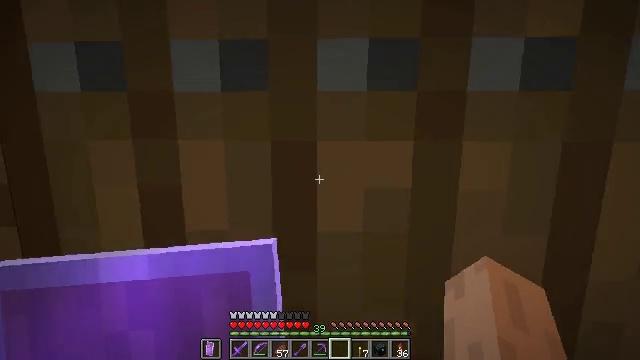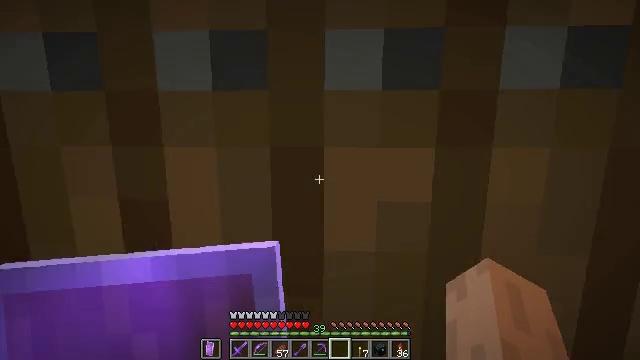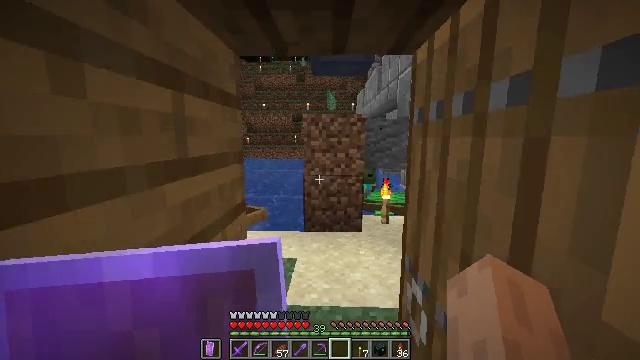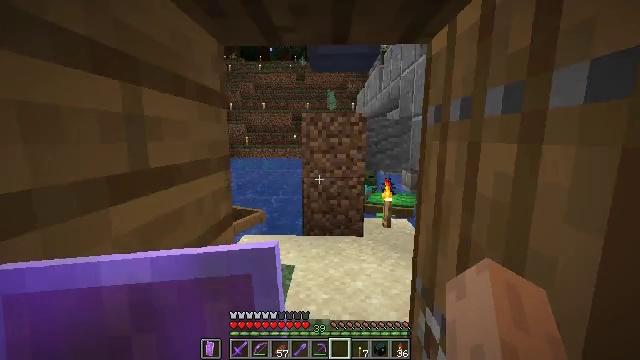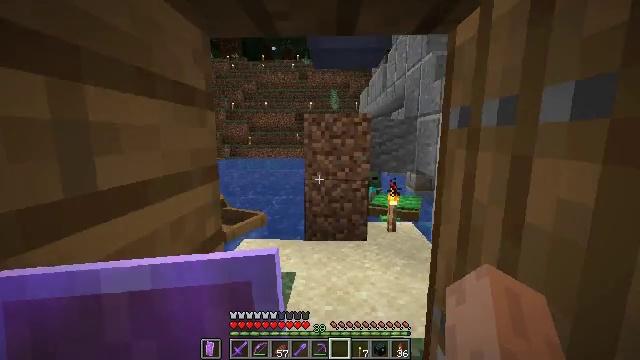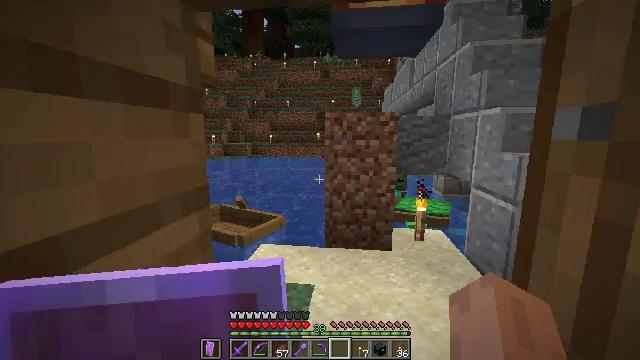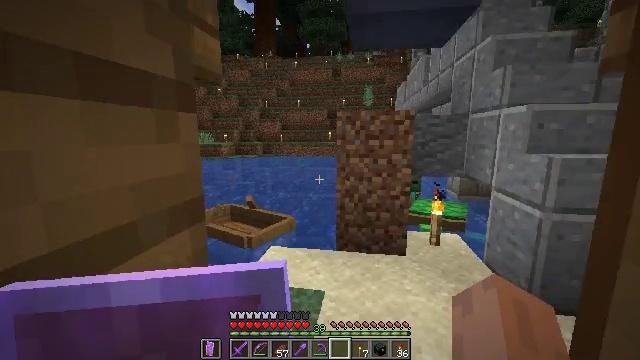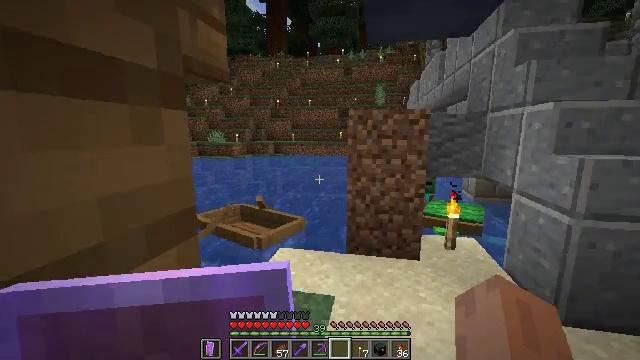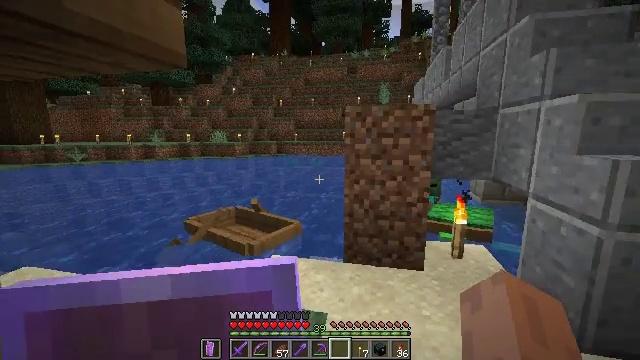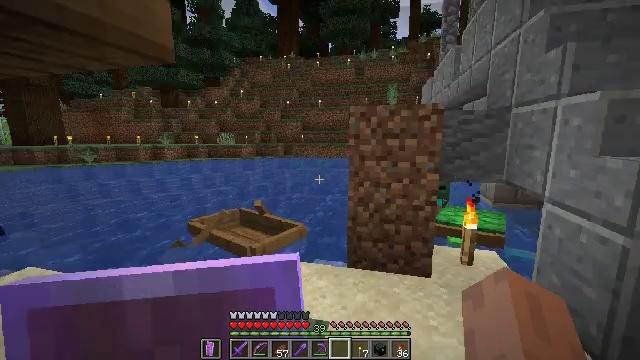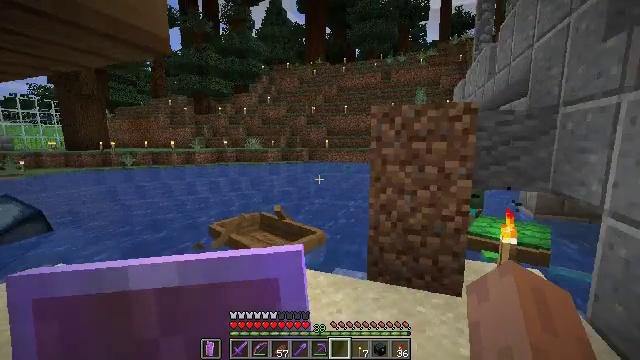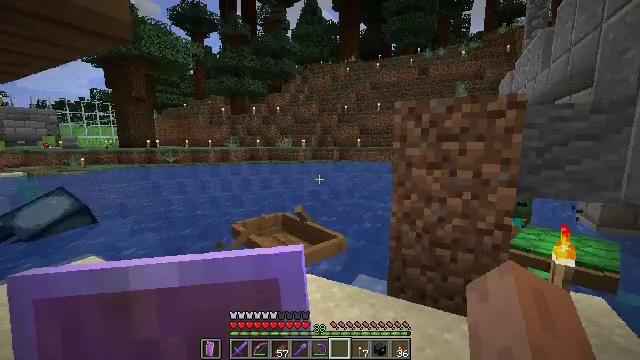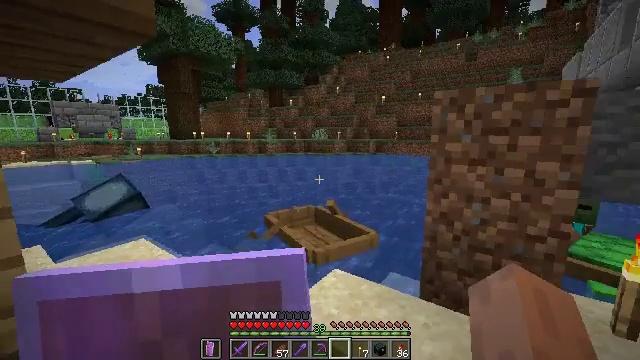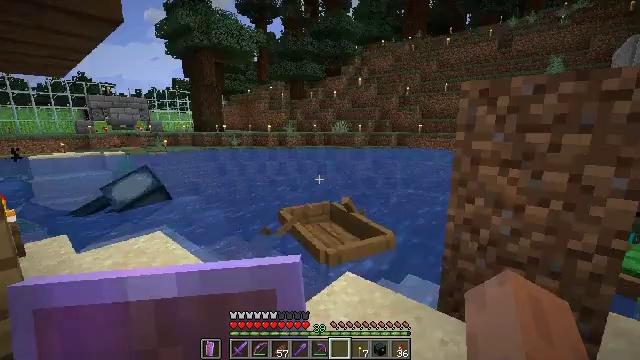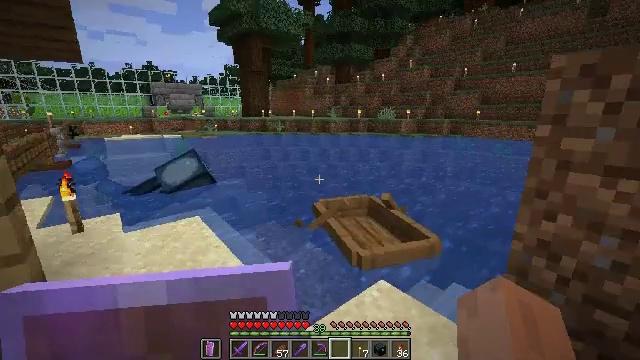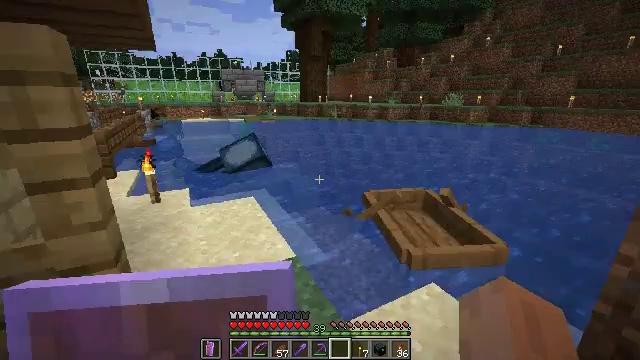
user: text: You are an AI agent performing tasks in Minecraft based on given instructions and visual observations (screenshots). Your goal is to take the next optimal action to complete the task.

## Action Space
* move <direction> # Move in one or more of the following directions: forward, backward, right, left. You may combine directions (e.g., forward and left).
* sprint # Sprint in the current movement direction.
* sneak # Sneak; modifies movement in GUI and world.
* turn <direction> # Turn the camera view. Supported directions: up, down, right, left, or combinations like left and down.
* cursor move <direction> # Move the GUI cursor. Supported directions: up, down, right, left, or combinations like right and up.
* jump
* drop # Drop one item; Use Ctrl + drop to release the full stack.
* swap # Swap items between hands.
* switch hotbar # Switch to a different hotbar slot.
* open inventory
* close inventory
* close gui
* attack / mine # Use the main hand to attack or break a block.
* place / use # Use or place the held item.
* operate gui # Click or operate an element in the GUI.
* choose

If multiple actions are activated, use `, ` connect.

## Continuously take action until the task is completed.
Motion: motion action
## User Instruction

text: Interact with a furnace to make glass.
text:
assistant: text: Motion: move forward
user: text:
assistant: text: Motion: move forward
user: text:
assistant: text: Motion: move forward
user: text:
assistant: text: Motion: move forward
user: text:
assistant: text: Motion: move forward, turn left
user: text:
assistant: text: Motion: move forward, turn left
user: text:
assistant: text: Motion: move forward and move right, turn left
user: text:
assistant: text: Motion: move forward and move right, turn left
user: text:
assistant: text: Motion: move forward and move right, turn left
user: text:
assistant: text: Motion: move forward and move right, turn left and up
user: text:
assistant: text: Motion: move forward and move right, turn left
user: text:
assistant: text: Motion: move forward, turn left and down
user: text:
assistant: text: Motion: move forward, turn left and down
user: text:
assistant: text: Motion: move forward, turn left and down
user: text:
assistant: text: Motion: move forward, sprint, turn left and down
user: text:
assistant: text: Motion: move forward, sprint, turn left and down
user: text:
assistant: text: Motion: move forward, sprint, turn left
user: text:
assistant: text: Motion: move forward, sprint, turn left
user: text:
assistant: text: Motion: move forward, sprint
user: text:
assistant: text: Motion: move forward, sprint, turn left
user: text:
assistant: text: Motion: move forward, sprint, turn left
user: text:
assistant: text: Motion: move forward, sprint, turn left
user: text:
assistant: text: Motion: move forward, sprint
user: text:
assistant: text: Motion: move forward, sprint
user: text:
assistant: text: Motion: move forward, sprint, turn left and up
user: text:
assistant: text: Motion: move forward, sprint, turn left and up
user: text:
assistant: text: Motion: move forward, sprint, turn left
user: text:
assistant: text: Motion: move forward, sprint
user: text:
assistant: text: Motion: move forward, sprint, turn left and up
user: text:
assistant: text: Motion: move forward, sprint, turn left and up